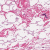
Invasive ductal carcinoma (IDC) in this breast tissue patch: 0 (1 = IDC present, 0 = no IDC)